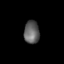
Tissue: skin
Cell type: Others
Senescence score: 0.7199
Nuclear area (px): 345
Mean DAPI intensity: 96.055